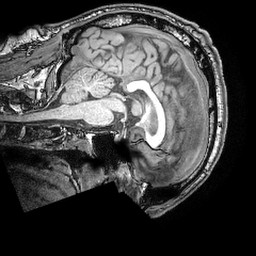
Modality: T1w
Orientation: sagittal
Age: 43
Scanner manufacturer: philips
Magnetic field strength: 3 T
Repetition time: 0.007 s
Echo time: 0.003501 s